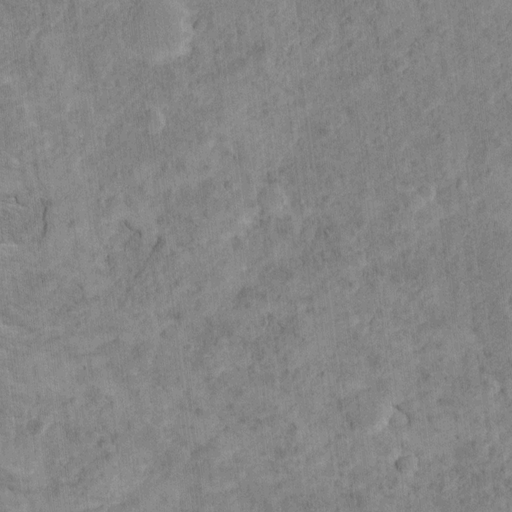
Classes present: Background